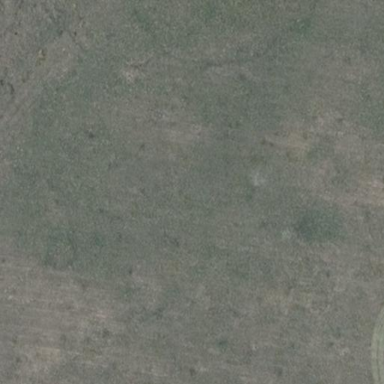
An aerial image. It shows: Area covered with grass.